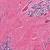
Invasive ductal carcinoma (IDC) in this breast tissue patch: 0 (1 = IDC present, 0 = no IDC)